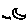
Label: moon